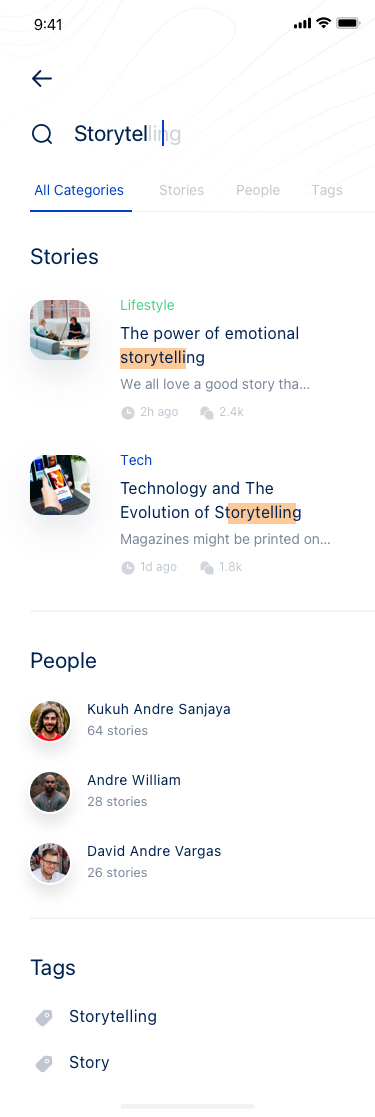
Text in this UI design:
Storytelling
Storytel
All Categories
Stories
People
Tags
Stories
👏
The power of emotional storytelling
We all love a good story tha…
2h ago
2.4k
Lifestyle
👏
Technology and The Evolution of Storytelling
Magazines might be printed on…
1d ago
1.8k
Tech
People
Kukuh Andre Sanjaya
64 stories
Andre William
28 stories
David Andre Vargas
26 stories
Tags
Storytelling
Story